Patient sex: M
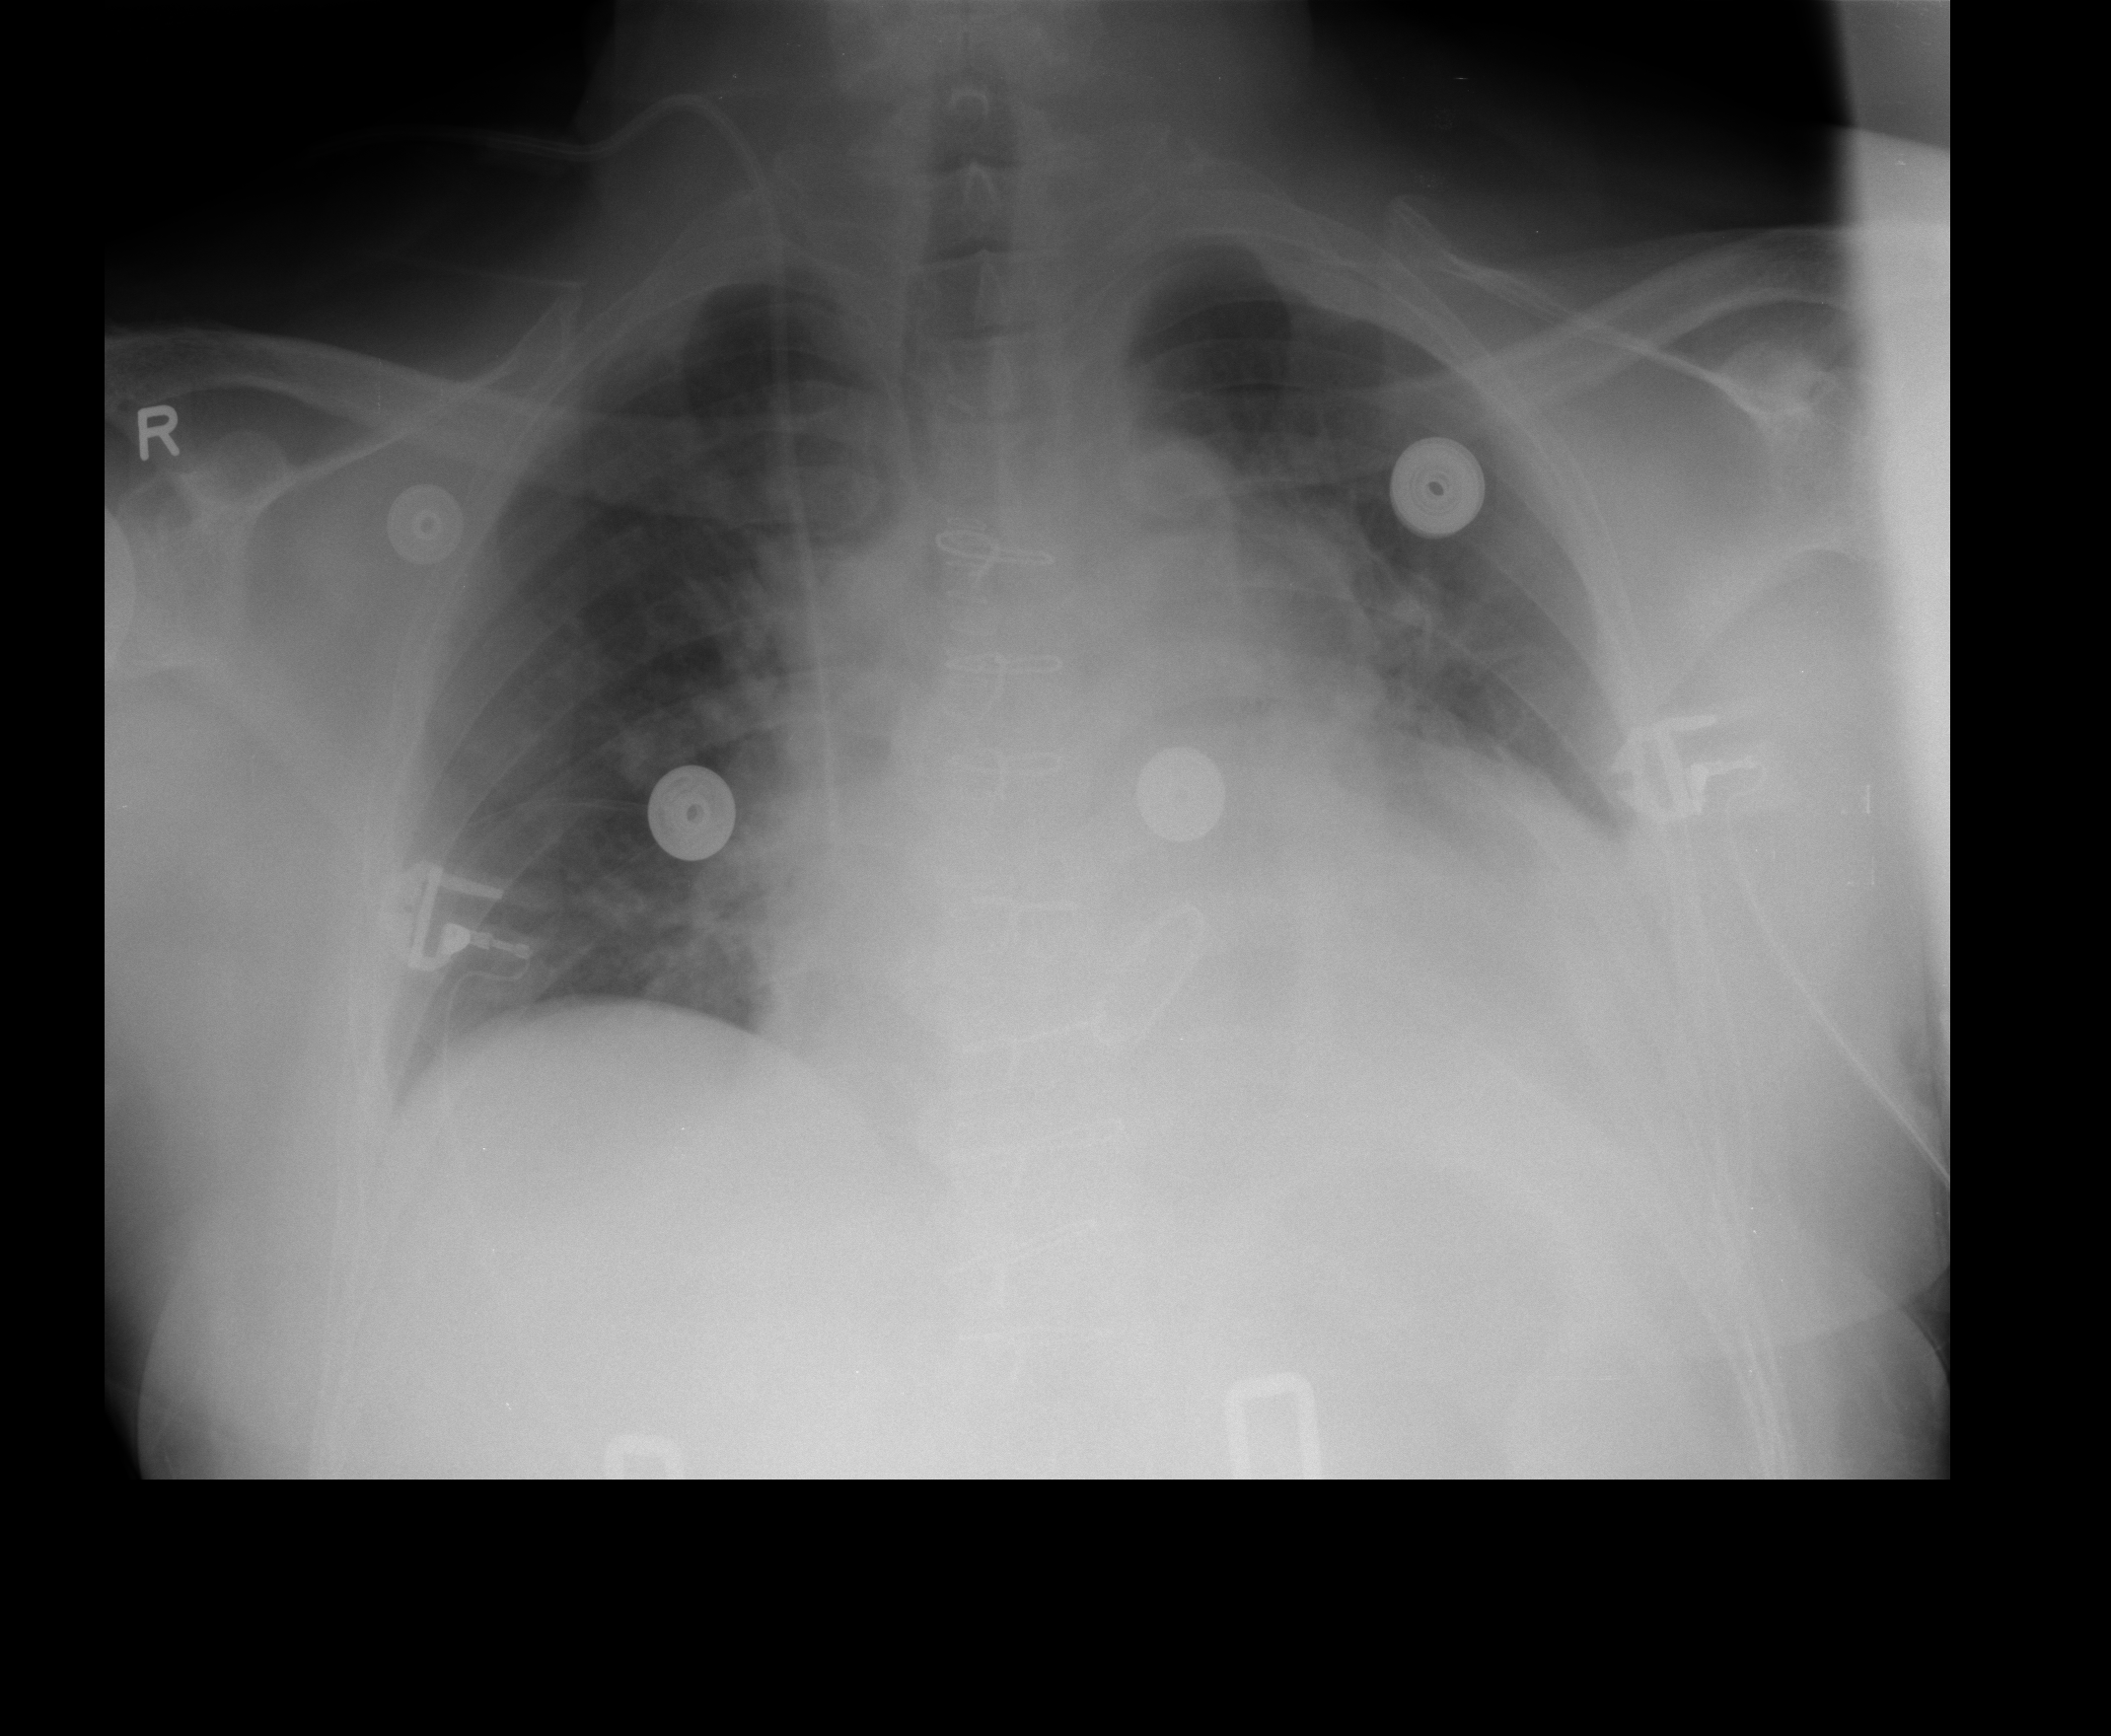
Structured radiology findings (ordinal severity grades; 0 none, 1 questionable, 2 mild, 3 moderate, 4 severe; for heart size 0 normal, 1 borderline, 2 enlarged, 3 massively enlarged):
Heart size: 2
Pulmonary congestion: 2
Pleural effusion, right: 0
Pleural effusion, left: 2
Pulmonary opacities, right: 2
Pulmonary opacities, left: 0
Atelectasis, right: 2
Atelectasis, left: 2